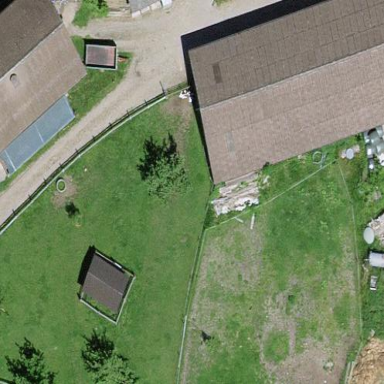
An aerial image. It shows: Shed.